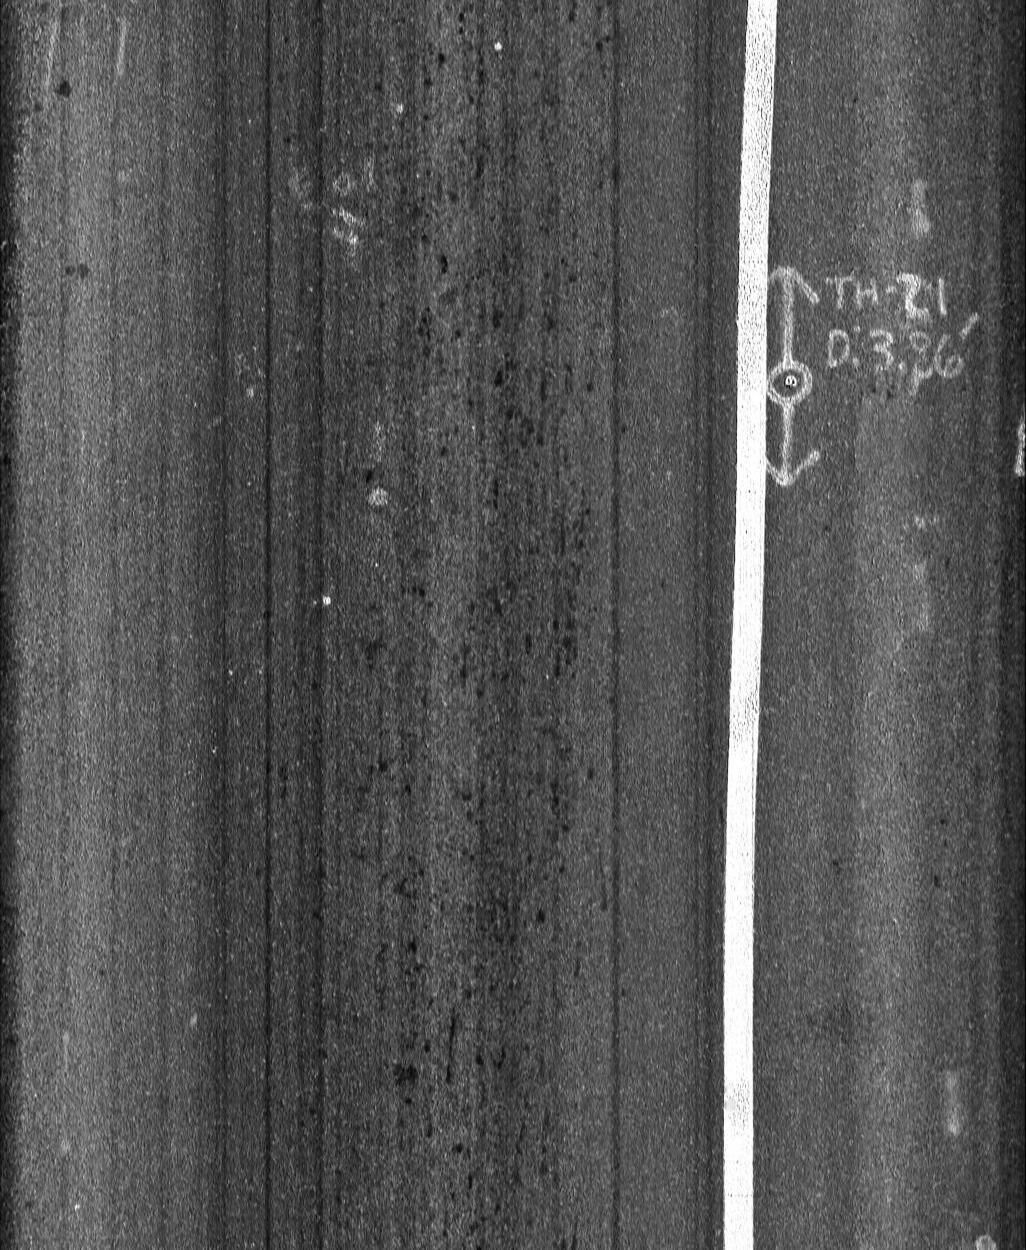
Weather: snowy
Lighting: day
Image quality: very poor
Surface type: walking surface
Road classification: tertiary
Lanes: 4
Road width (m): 1
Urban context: urban centre
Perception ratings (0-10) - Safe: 1, Lively: 1.77, Beautiful: 1.84, Boring: 5.45, Depressing: 7.01, Wealthy: 2.79